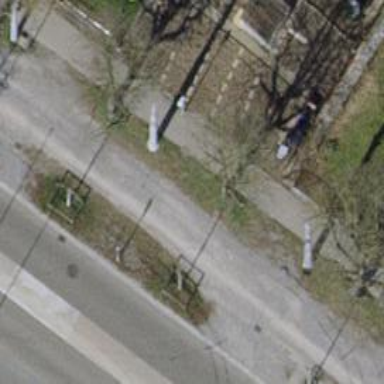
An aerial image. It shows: Avenue of trees.